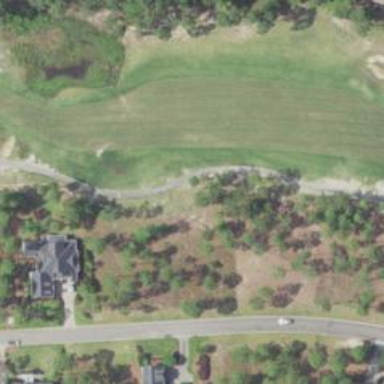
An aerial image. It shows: Footway that doubles as golf path.